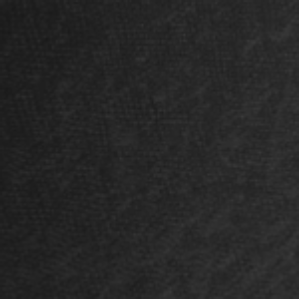
Label: frost